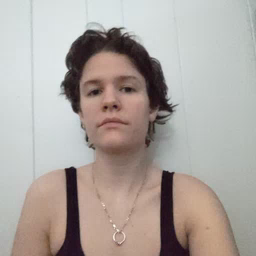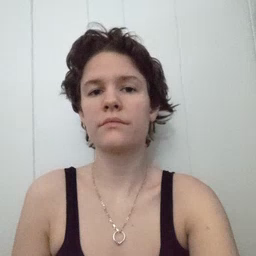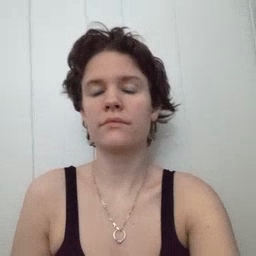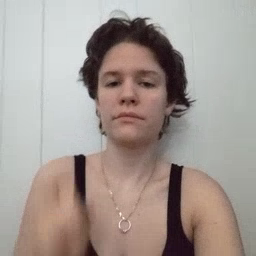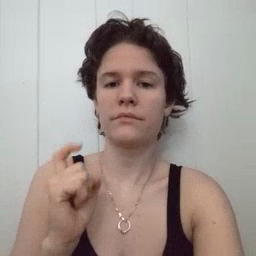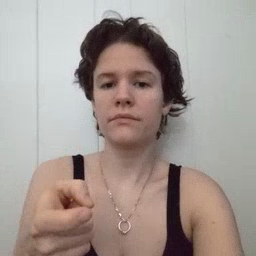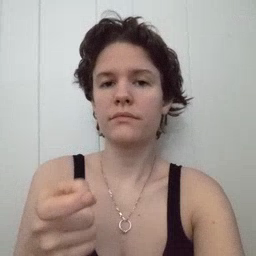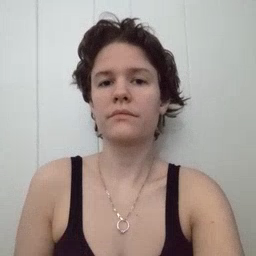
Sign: give